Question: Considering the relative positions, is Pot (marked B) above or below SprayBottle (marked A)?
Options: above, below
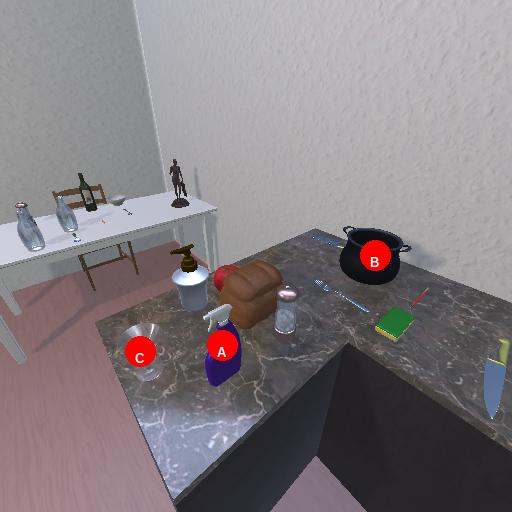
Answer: above